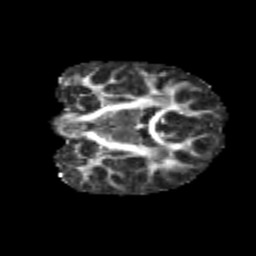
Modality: FA
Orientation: coronal
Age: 9
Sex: female
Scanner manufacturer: siemens
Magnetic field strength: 3 T
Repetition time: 3.8 s
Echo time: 0.07 s